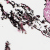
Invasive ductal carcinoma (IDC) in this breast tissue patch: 0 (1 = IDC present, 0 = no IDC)